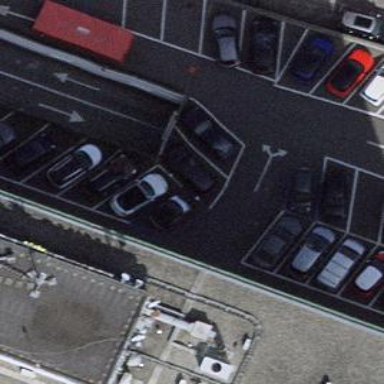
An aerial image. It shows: Parking area.